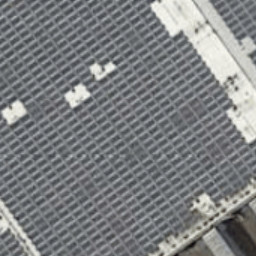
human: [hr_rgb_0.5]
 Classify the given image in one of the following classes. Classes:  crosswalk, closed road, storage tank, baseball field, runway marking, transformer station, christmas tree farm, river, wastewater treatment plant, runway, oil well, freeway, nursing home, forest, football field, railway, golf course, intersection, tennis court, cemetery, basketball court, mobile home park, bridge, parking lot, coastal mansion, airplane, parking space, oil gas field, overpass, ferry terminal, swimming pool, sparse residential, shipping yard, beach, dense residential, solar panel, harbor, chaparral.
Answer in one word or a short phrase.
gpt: solar panel